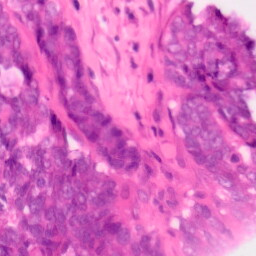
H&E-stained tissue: Colon